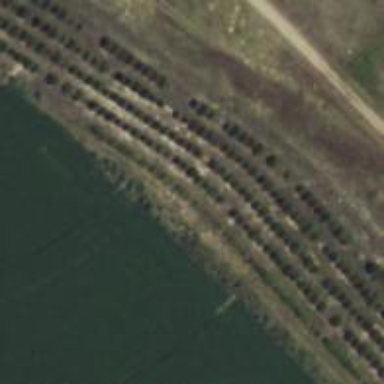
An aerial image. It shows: Row of trees in natural setting.